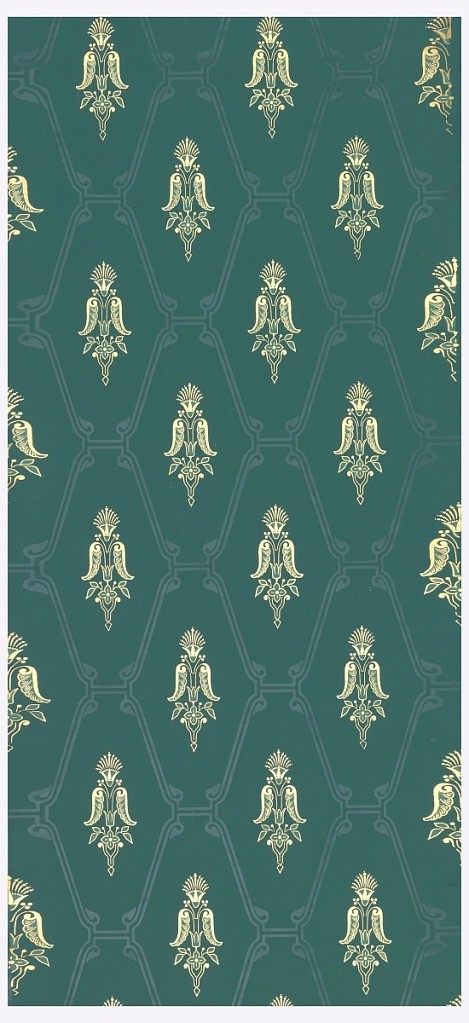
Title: Sidewall
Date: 1860–75
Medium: Block-printed paper
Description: Egyptian-revival motif in center of lozenge shape.